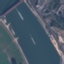
Land use / land cover class: River